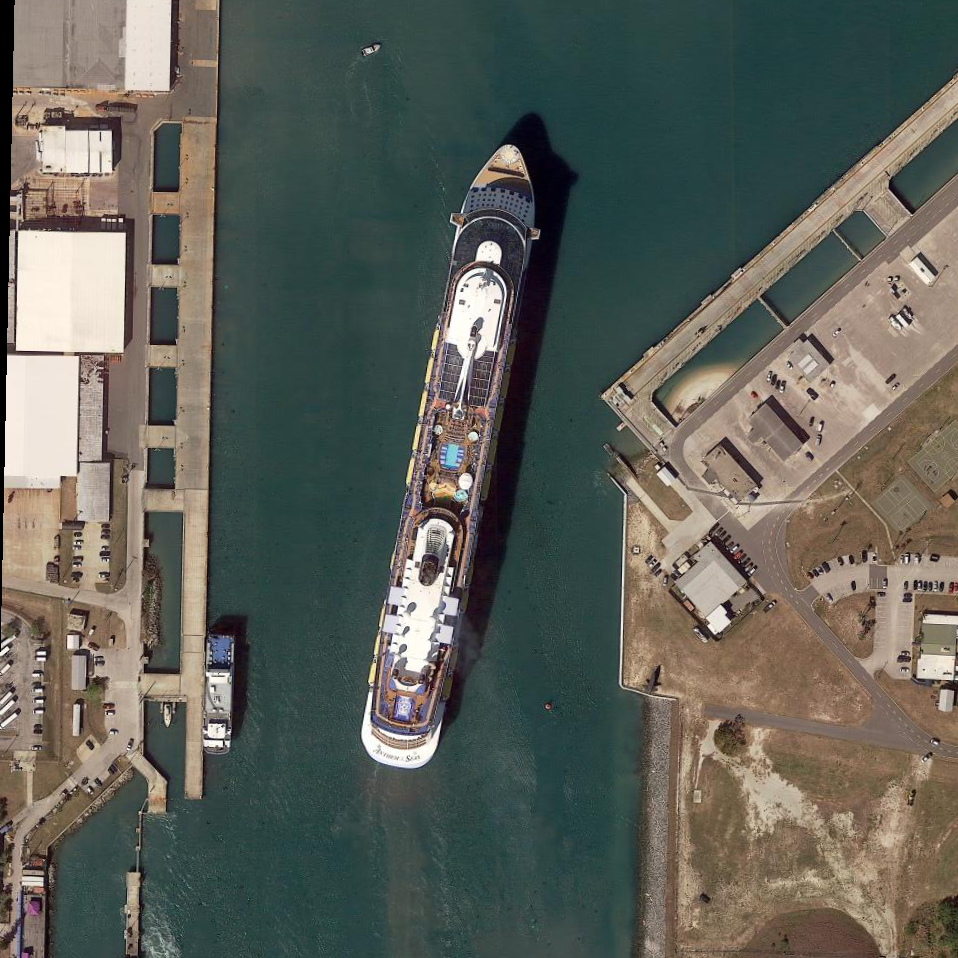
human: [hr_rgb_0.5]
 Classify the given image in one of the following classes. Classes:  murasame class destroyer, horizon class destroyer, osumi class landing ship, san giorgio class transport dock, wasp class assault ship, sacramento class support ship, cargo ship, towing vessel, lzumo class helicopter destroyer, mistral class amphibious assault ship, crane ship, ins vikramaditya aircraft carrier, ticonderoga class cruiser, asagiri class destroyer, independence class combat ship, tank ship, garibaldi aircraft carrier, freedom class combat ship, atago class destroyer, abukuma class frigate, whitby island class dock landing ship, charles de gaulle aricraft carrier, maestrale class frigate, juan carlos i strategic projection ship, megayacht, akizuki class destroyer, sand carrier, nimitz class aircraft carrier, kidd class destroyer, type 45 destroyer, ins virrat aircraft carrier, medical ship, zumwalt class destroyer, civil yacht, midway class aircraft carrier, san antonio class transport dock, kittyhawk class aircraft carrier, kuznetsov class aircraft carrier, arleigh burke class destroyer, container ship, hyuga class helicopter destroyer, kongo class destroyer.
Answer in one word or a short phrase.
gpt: Megayacht